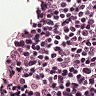
Metastatic tissue present: no